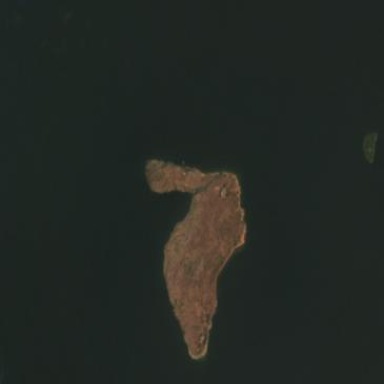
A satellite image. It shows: Image showing island.